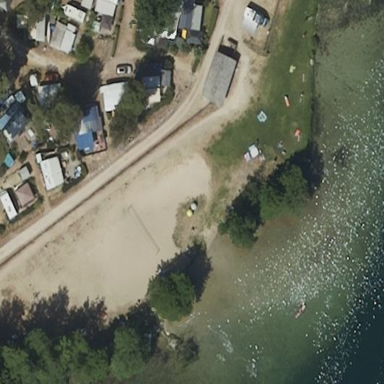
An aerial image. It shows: Beach popular for swimming.